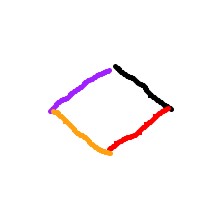
Shape: rhombus